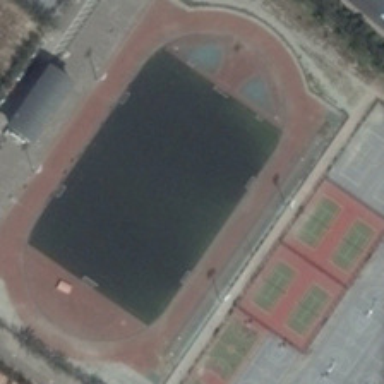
Four tennis courts are near a playground .